Aerial crown-view tile of a tropical tree (Barro Colorado Island, Panama), acquired 20250818:
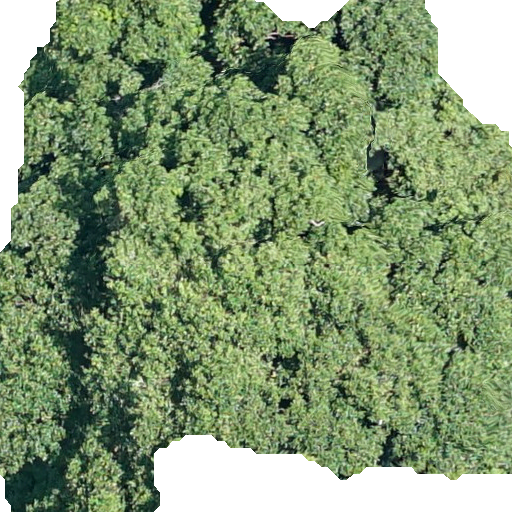
Species: Hieronyma alchorneoides
GBIF accepted scientific name: Hieronyma alchorneoides
Crown area: 369.817 m²